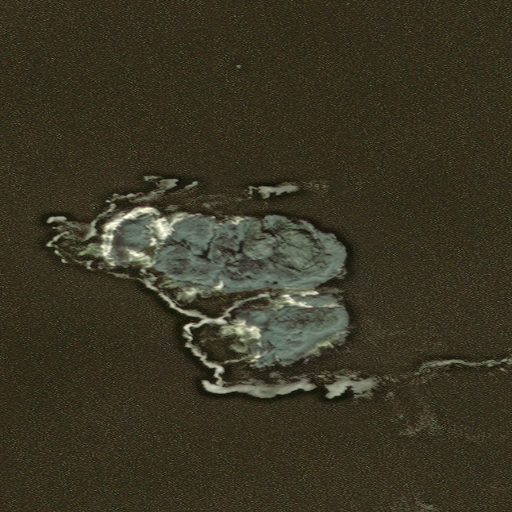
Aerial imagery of island in Alaska named Kulichkof Rock containing only unknown